Interaction volume radius: 10 \u00c5
Interaction volume height: 30 \u00c5
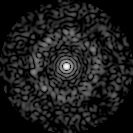
Disorder parameter: 0.8439